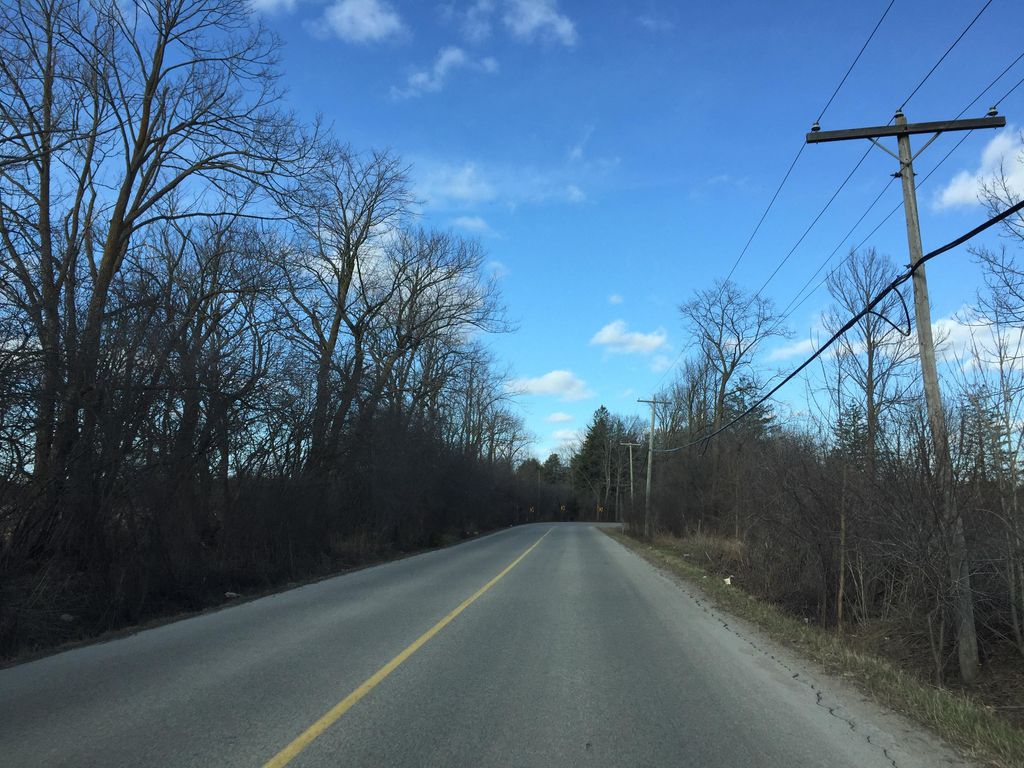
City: kitchener-waterloo